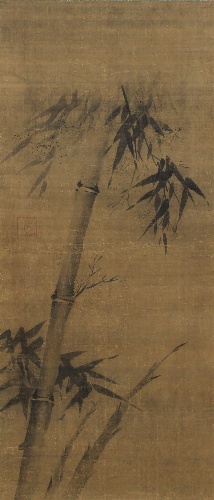
Title: 伝可翁筆 竹図|Bamboo
Artist: Kaō
Artist bio: Japanese, died 1345
Date: ca. 16th century
Object type: Hanging scroll
Classification: Paintings
Medium: Hanging scroll; ink on silk
Culture: Japan
Period: Nanbokuchō (1336–92)–Muromachi (1392–1573) period
Dimensions: 33 x 14 1/4 in. (83.8 x 36.2 cm)
Department: Asian Art
Credit line: The Howard Mansfield Collection, Purchase, Rogers Fund, 1936
Accession year: 1936
Repository: Metropolitan Museum of Art, New York, NY
Tags: Bamboo